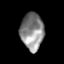
Tissue: skin
Cell type: Fibroblasts
Senescence score: 0.7406
Nuclear area (px): 837
Mean DAPI intensity: 137.908